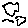
Label: cloud